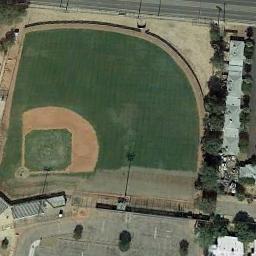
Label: baseball_diamond